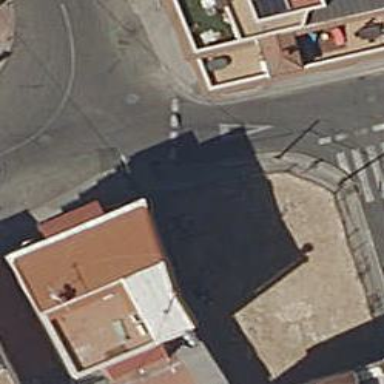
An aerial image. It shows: Unmarked crossing on asphalt footway.